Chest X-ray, PA view. Patient: 67 years old, sex F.
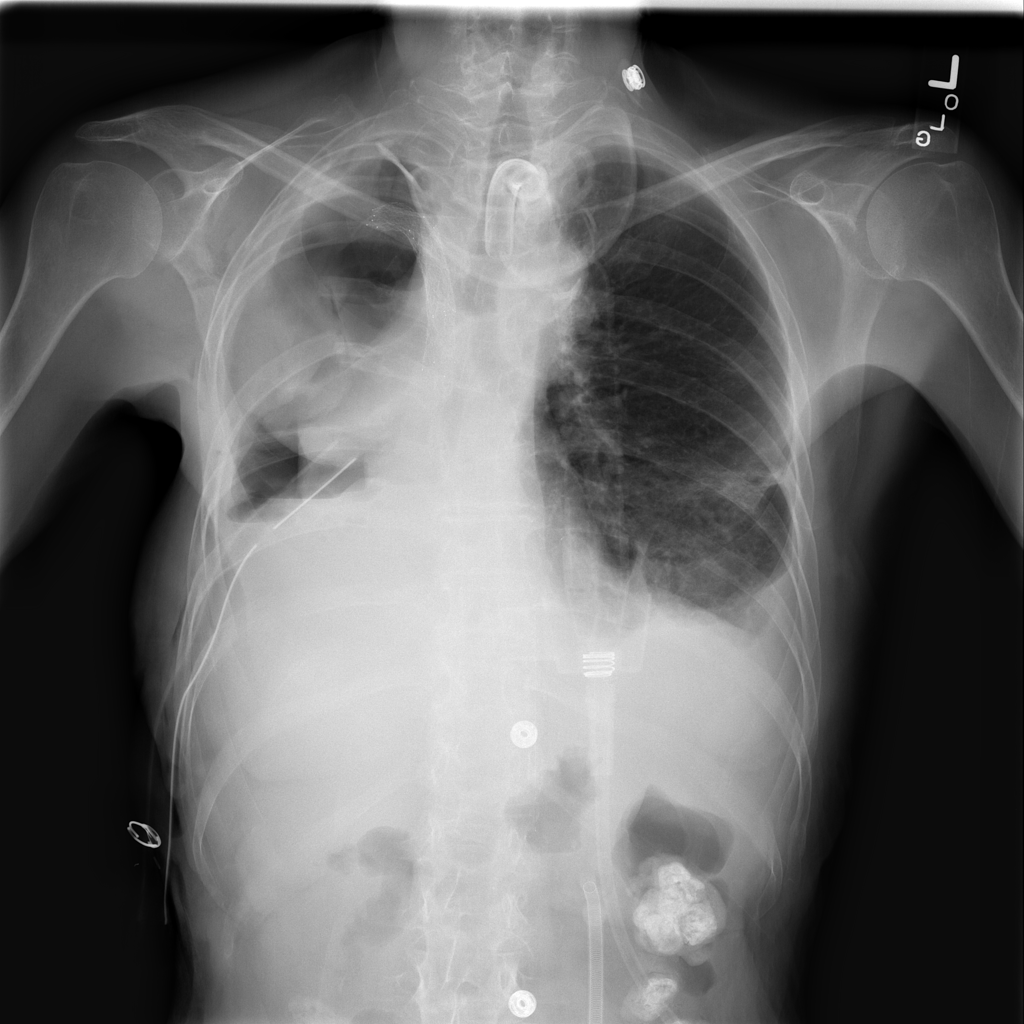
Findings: Effusion